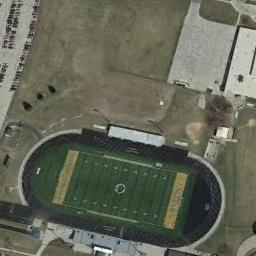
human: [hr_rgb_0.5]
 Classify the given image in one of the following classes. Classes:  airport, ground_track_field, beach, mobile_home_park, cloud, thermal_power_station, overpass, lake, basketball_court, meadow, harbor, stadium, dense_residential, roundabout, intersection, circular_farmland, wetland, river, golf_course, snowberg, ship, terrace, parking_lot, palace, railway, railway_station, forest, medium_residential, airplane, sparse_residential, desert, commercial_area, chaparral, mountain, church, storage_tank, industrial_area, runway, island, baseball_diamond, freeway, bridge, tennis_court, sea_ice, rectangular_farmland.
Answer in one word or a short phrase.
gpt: ground_track_field